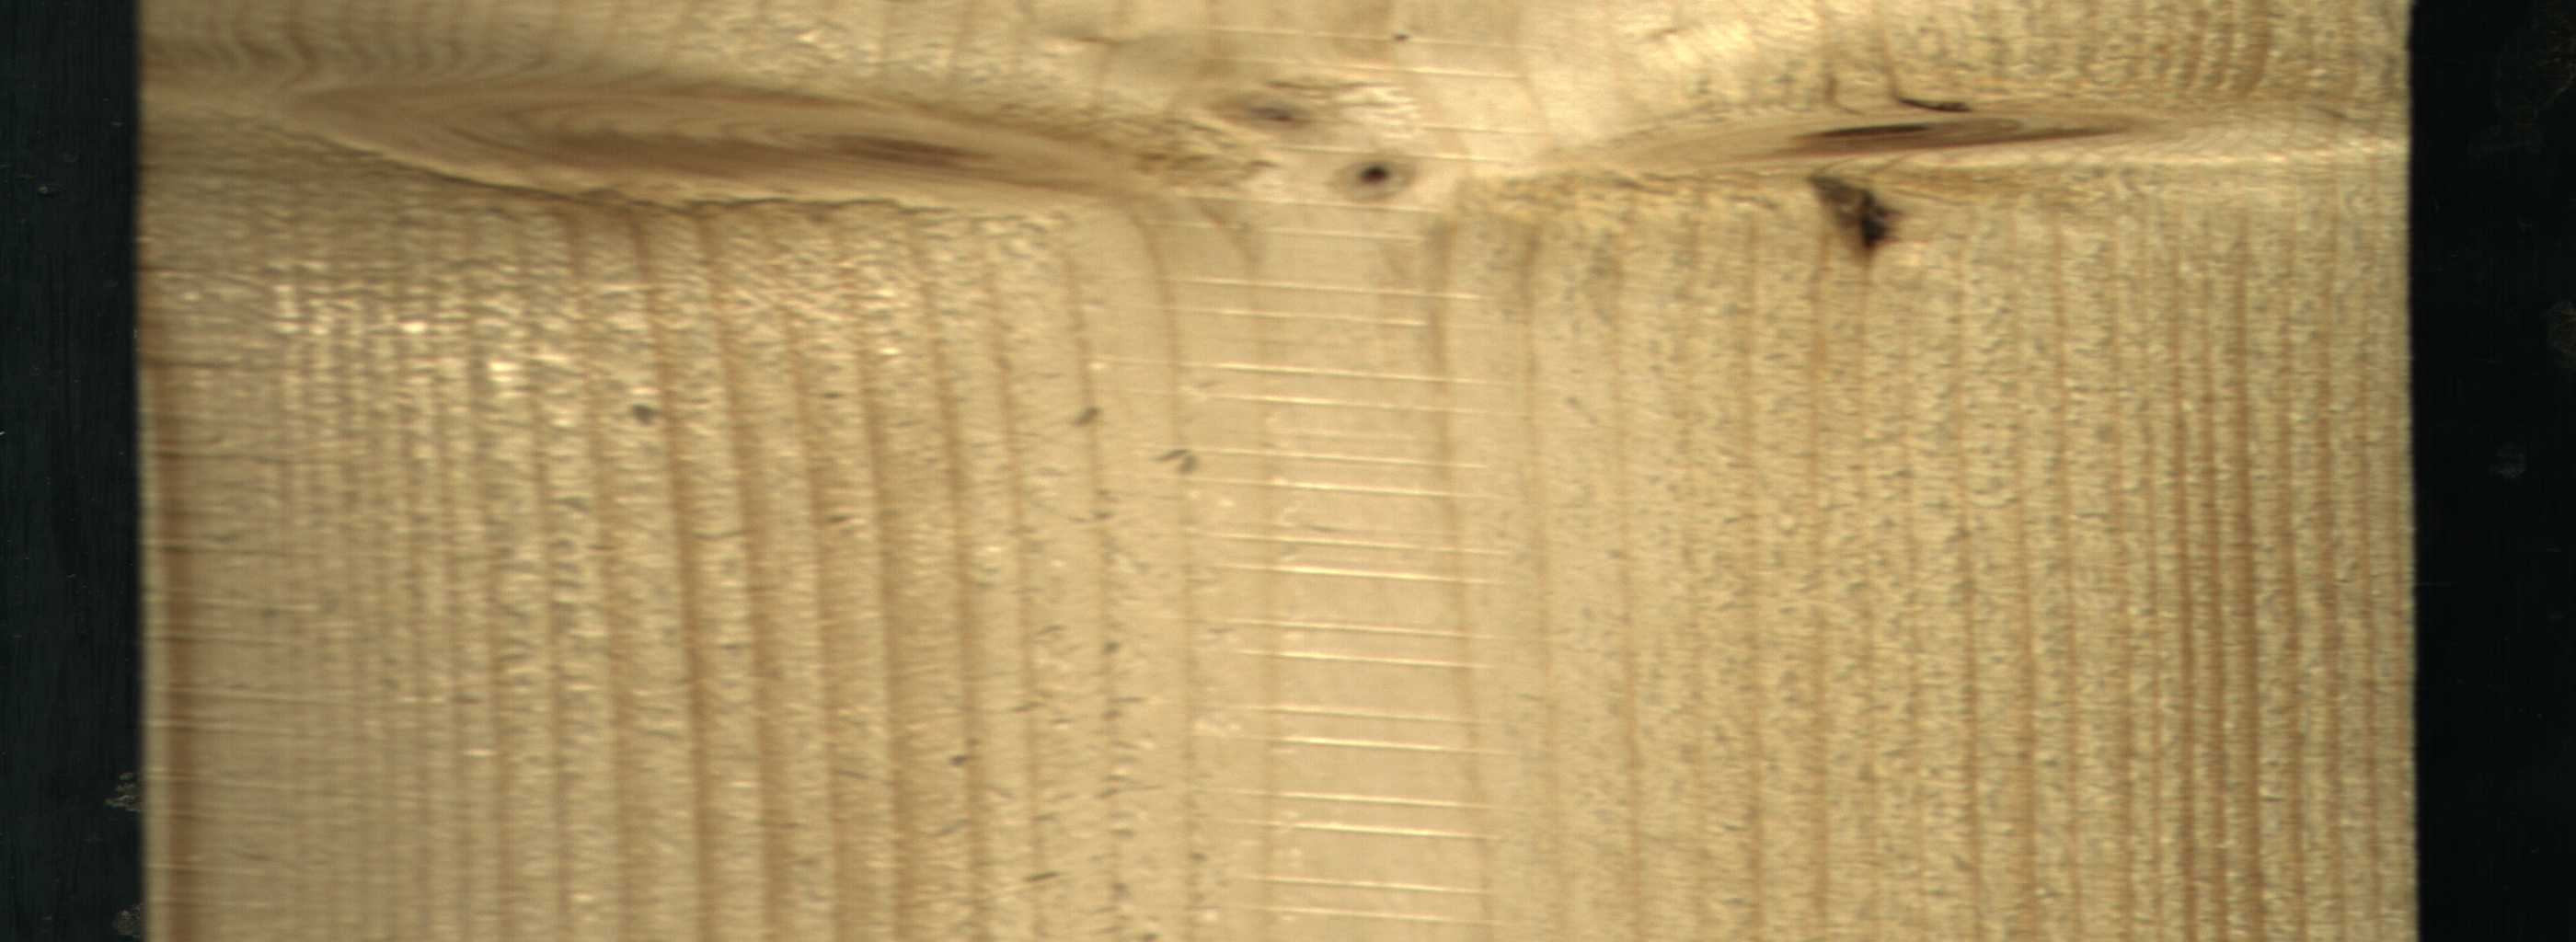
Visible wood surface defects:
Dead_Knot
Live_Knot
Live_Knot
Live_Knot
Live_Knot